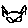
Label: cat